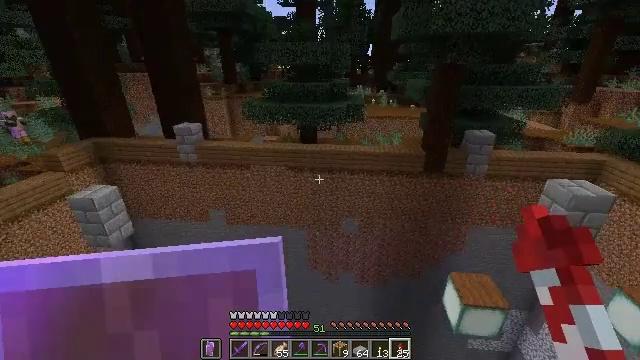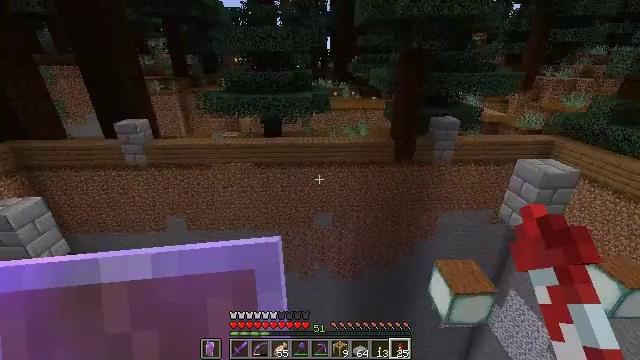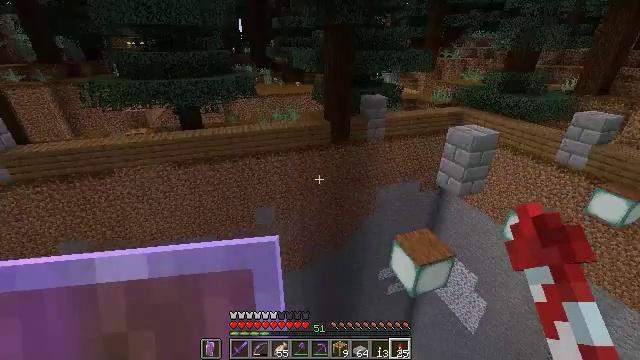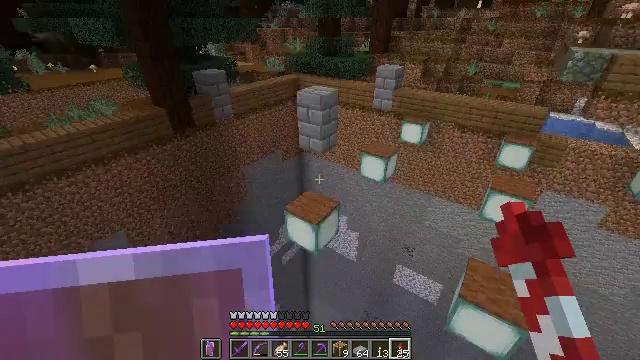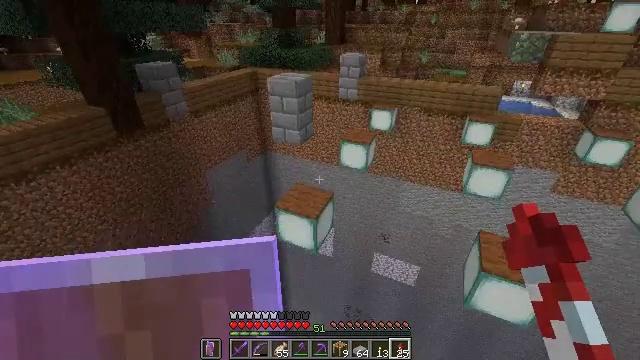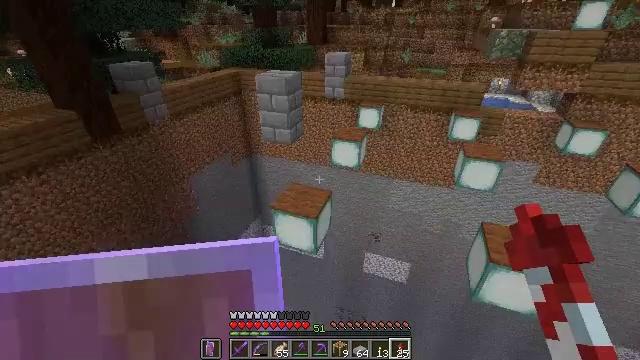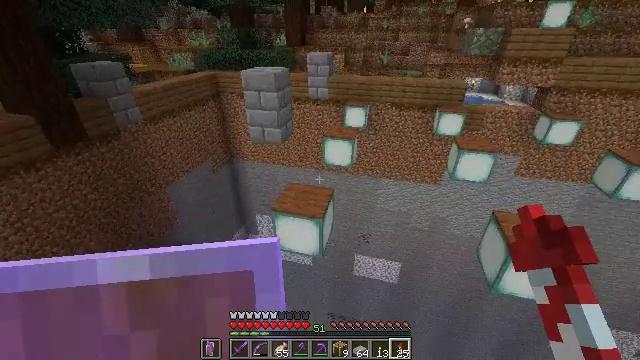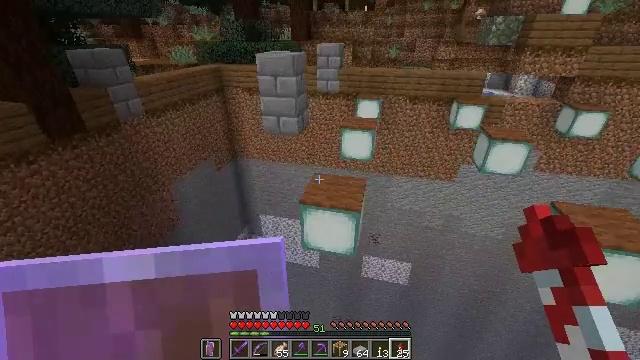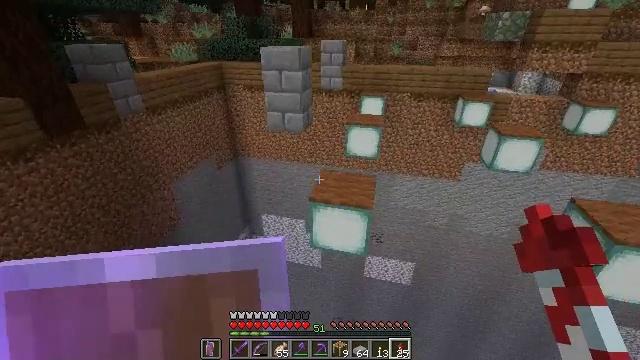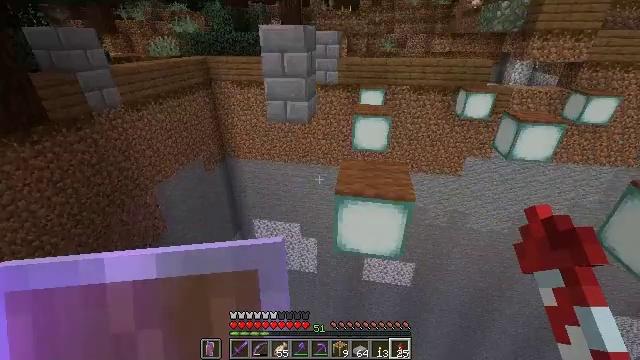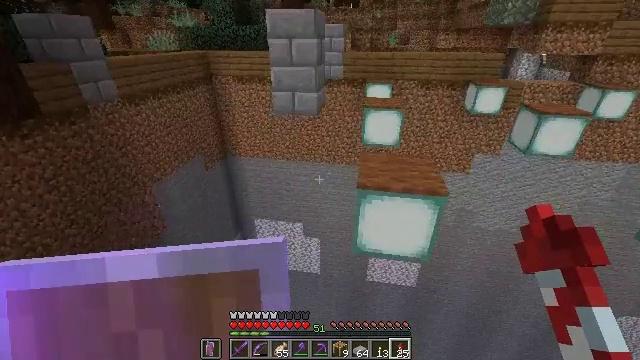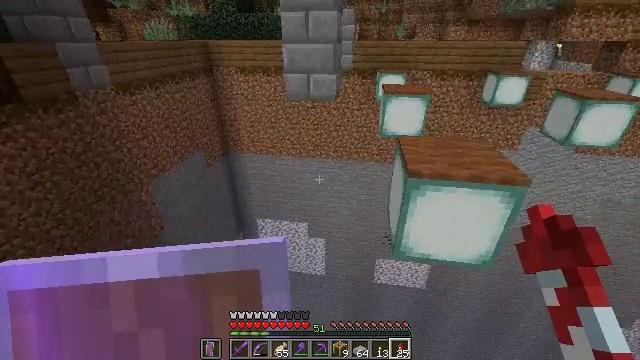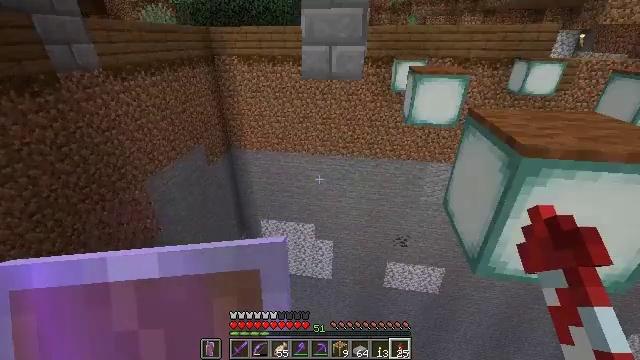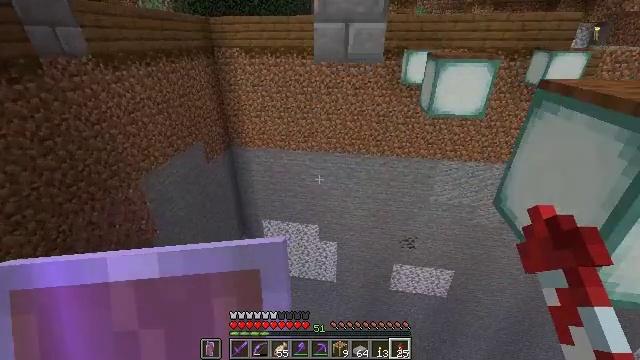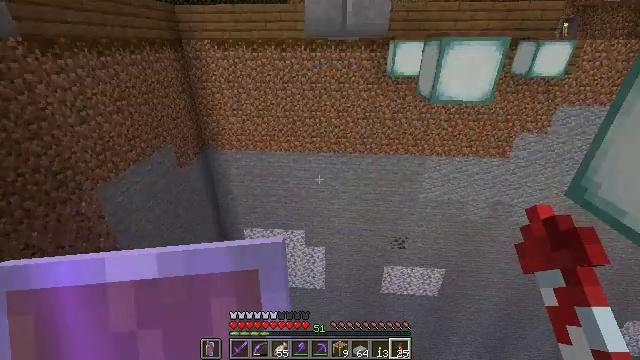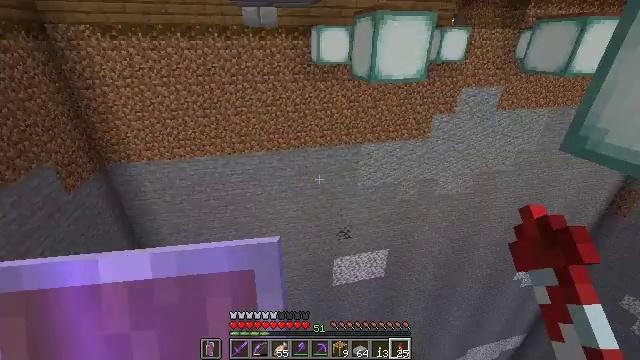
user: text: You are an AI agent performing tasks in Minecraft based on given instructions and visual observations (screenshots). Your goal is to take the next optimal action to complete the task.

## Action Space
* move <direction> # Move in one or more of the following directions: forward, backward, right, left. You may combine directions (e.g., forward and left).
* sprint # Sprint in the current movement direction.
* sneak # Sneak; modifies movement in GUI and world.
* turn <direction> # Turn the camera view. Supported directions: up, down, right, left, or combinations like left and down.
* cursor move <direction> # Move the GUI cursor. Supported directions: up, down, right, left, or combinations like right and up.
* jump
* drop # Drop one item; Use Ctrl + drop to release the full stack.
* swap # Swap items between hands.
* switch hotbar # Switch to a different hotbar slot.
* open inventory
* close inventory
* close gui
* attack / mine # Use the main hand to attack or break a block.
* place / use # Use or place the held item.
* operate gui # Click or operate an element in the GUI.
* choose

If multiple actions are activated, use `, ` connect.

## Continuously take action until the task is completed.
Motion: motion action
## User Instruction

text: Combat the slime.
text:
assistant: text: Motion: turn right
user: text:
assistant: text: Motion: turn right and down
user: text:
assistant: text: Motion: turn right and down
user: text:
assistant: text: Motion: turn right
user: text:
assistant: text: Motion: turn right
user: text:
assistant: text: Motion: turn right and up
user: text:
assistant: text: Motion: no_op
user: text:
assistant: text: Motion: no_op
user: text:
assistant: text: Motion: turn right
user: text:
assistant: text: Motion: no_op
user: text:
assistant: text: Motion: no_op
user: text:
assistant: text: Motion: no_op
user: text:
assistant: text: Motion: no_op
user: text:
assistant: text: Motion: turn right
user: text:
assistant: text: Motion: turn right
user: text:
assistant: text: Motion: turn right and down
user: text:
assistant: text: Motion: turn right and down
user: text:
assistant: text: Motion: turn right and down
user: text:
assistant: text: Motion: turn left and down
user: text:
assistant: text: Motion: no_op
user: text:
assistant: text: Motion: no_op
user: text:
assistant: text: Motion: no_op
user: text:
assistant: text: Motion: no_op
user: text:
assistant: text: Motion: no_op
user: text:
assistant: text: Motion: no_op
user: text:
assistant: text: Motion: no_op
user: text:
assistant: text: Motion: turn right
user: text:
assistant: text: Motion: turn right and up
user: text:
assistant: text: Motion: turn right and up
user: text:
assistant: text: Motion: no_op